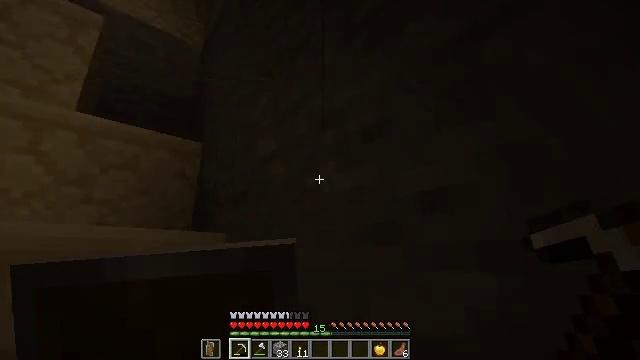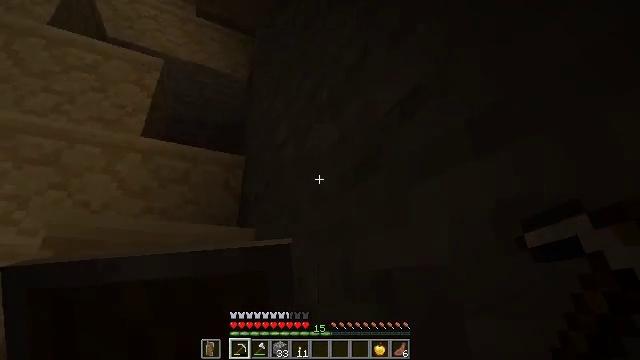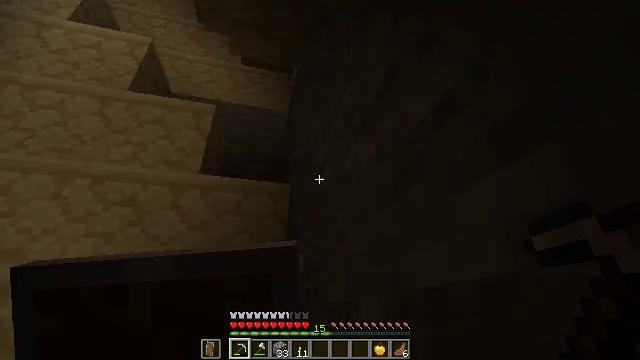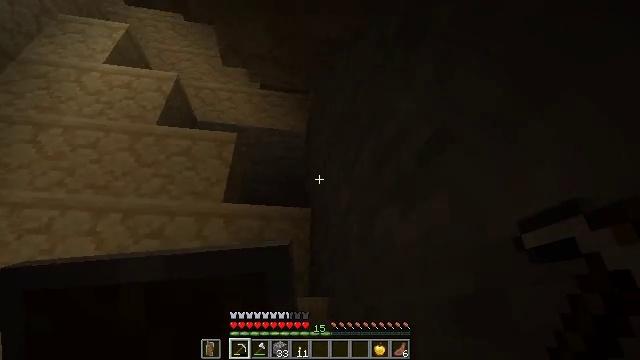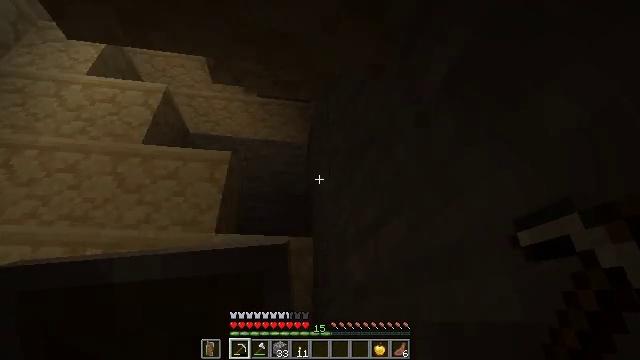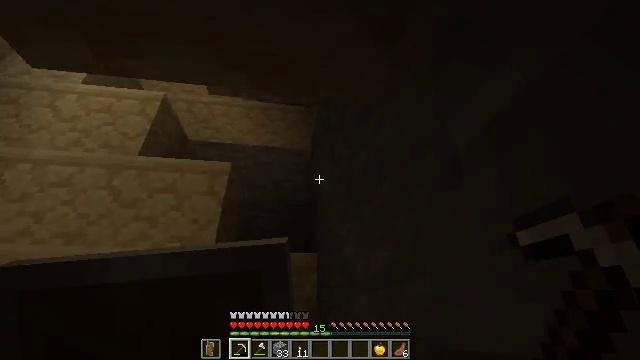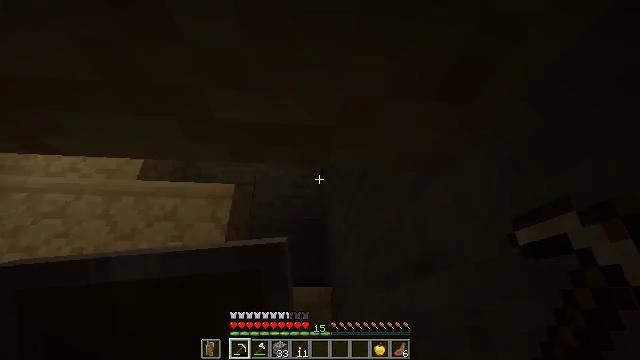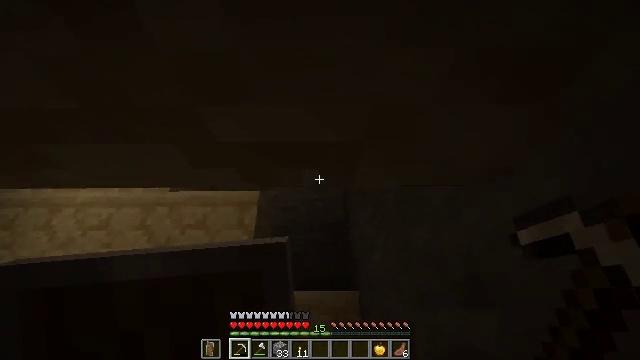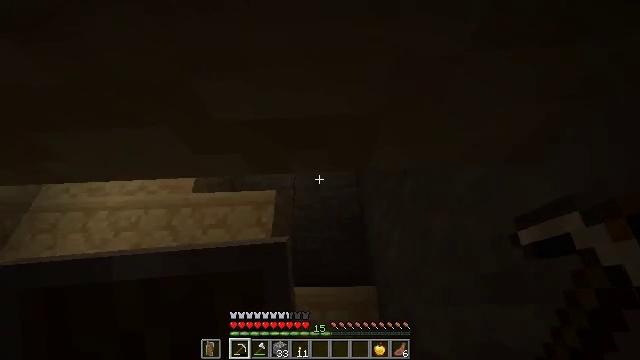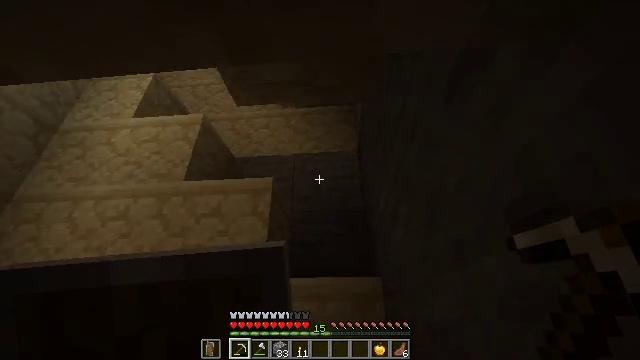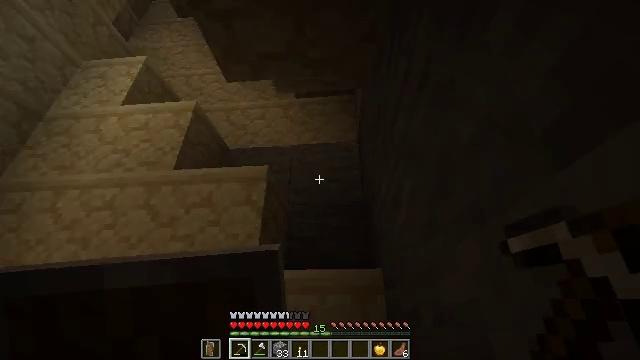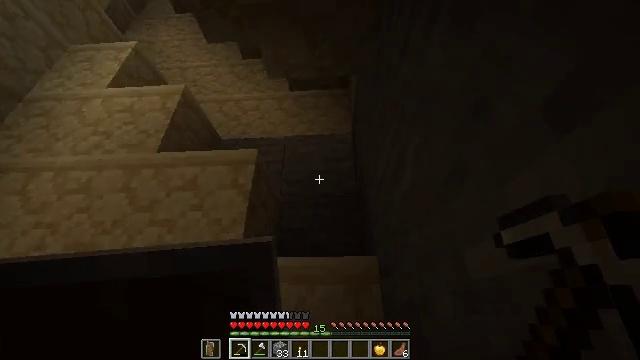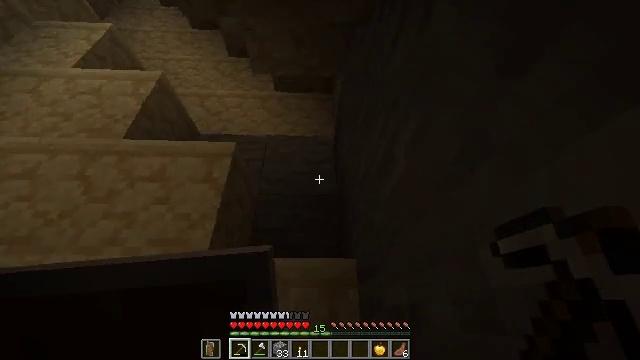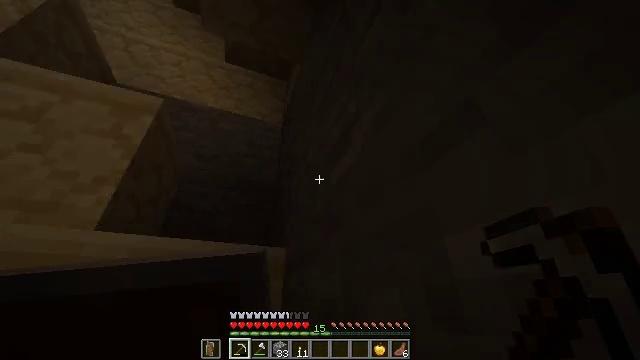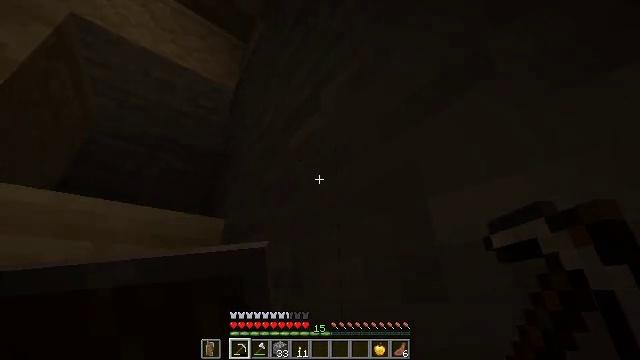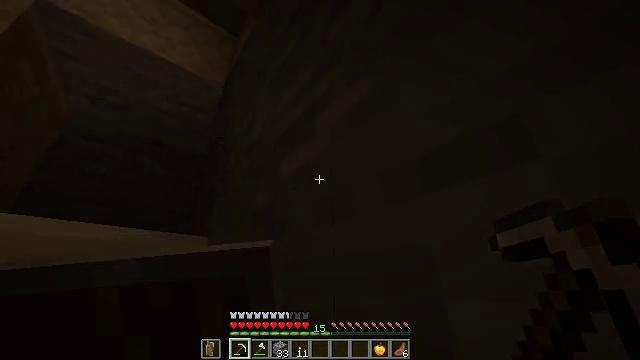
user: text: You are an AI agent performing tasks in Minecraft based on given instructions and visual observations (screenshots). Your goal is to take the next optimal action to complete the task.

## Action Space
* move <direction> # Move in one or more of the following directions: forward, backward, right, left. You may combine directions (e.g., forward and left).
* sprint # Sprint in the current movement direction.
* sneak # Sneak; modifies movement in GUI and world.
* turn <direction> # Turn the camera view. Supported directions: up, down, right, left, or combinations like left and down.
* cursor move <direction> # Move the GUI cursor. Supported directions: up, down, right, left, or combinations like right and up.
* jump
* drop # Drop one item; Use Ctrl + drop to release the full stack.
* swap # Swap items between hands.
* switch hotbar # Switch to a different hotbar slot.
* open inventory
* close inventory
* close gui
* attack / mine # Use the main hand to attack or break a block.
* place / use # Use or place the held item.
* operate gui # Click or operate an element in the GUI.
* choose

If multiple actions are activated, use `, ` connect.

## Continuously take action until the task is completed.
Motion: motion action
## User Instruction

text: Collect cut sandstone by mining it.
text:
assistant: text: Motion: move forward and move right, sprint, turn left and up
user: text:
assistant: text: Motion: move forward and move right, sprint, turn left and up, jump
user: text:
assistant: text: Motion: move forward and move right, sprint, turn left and up, jump
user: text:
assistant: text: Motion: move forward and move right, sprint, jump
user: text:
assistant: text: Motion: move forward and move right, sprint, jump
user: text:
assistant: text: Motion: move forward and move right, sprint, turn left
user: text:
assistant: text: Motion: move forward and move right, sprint, turn left
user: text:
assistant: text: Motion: move forward and move right, sprint, turn left
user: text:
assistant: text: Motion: move forward, sprint
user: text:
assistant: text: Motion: move forward, sprint
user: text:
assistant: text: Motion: move forward, sprint, turn right
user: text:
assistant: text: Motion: move forward, sprint, turn right and up
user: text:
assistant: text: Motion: move forward, sprint, turn right
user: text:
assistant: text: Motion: move forward, sprint, turn right and down
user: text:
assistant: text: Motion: move forward, sprint, turn right and down, jump
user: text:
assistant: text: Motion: move forward, sprint, jump
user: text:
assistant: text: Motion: move forward, sprint, turn left and down, jump
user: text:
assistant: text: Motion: move forward, sprint, turn left and down, jump
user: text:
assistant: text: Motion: move forward, sprint, turn left
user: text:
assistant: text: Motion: move forward, sprint, turn right
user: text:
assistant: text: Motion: move forward, sprint
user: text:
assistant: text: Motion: move forward, sprint
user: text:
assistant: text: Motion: move forward, sprint
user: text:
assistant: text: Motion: move forward, sprint
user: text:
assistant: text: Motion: move forward, sprint, turn down
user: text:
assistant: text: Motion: move forward, sprint, turn left and down, jump
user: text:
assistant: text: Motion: move forward, sprint, turn left, jump
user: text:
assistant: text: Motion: move forward and move right, sprint, turn left, jump
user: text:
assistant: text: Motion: move forward and move right, sprint, turn left, jump
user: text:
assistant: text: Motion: move forward and move right, sprint, turn left